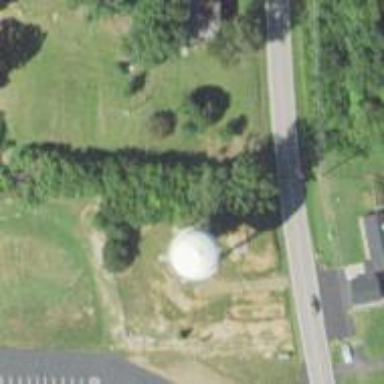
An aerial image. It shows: Water tower that is man-made.